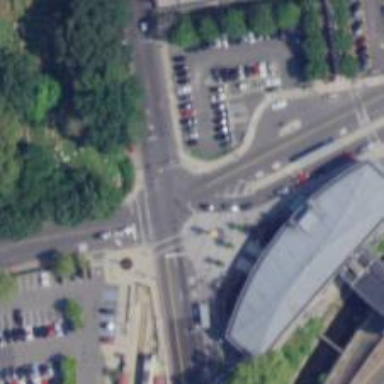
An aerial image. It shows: Footway with zebra crossing.